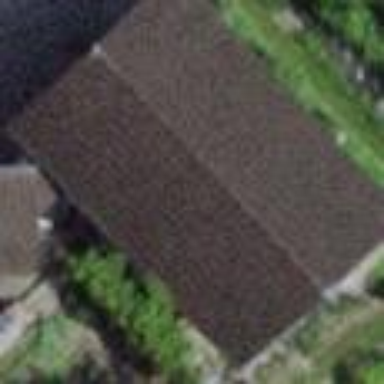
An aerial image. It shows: Garage building.